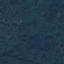
Land use / land cover: Forest